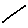
Label: line